Aerial crown-view tile of a tropical tree (Barro Colorado Island, Panama), acquired 20250818:
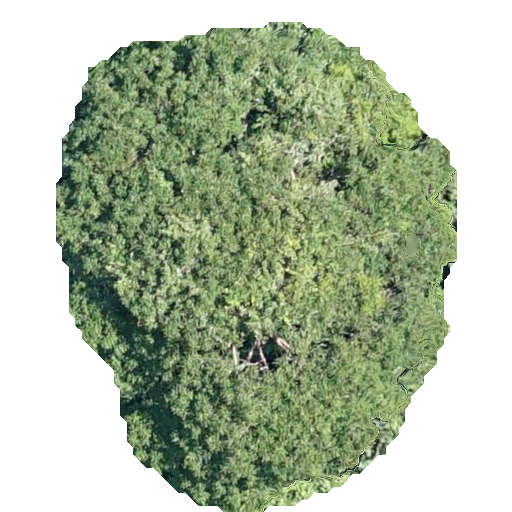
Species: Astronium graveolens
GBIF accepted scientific name: Astronium graveolens
Crown area: 217.121 m²